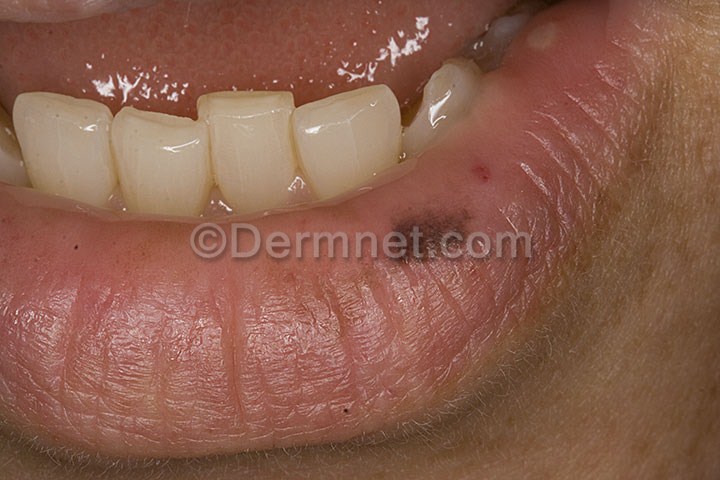
Disease: Melanoma Skin Cancer Nevi and Moles